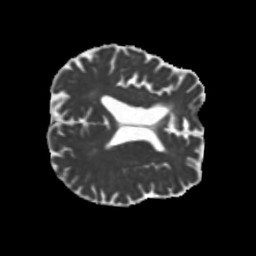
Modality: MD
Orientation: axial
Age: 72
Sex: male
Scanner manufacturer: siemens
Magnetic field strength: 3 T
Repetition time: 5.25 s
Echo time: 0.08 s